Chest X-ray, AP view. Patient: 32 years old, sex F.
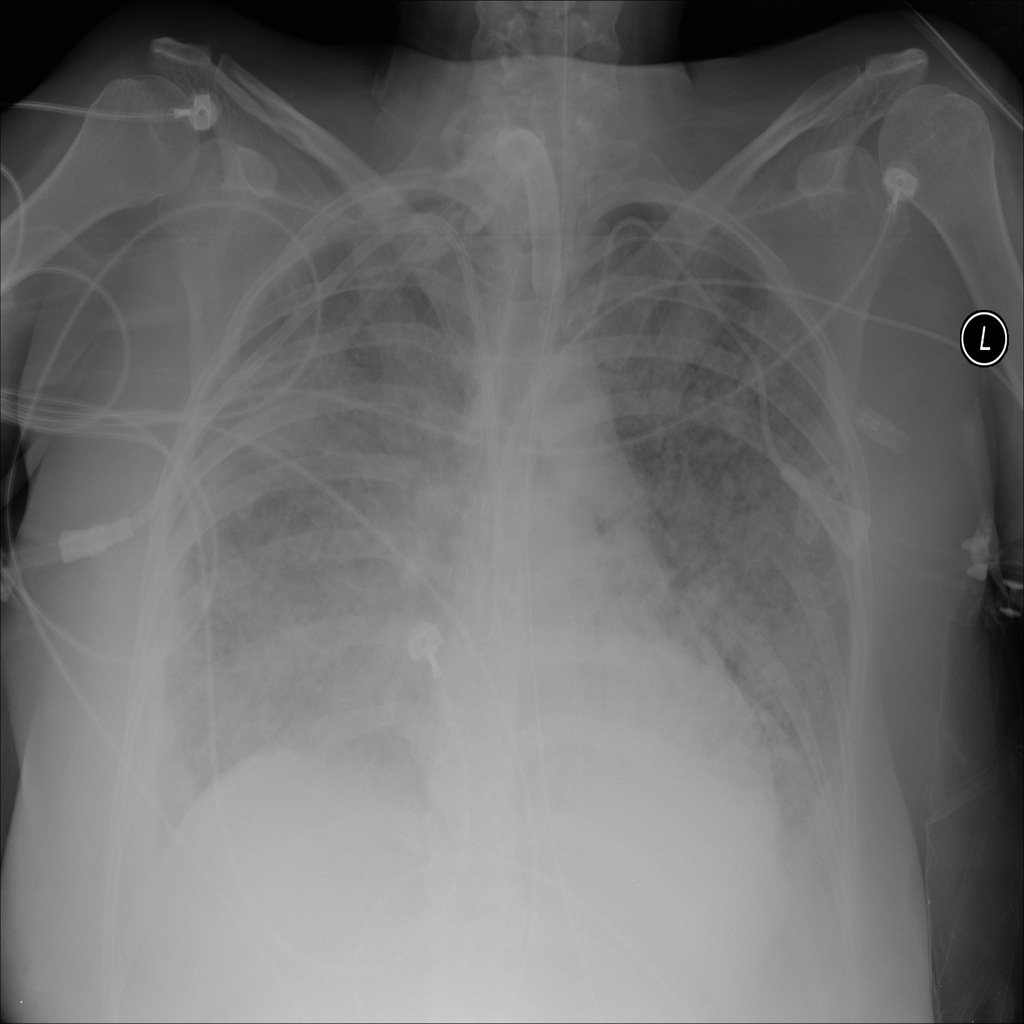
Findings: Effusion